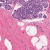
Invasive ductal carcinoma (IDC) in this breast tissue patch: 0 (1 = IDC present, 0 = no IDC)